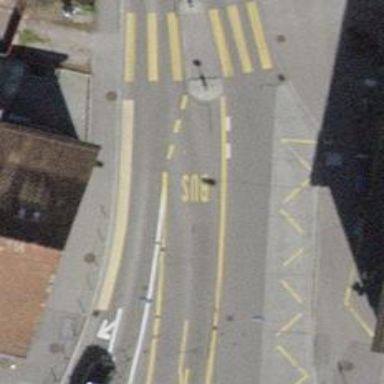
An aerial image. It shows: Public transport stop position.